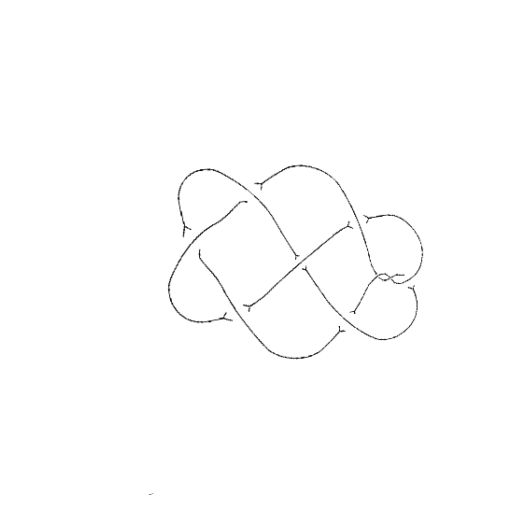
Crossing number: 9